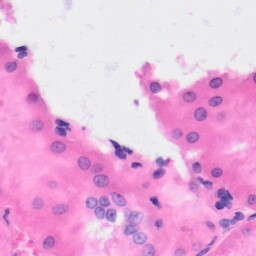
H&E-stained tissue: Kidney